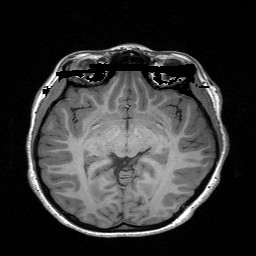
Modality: T1w
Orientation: coronal